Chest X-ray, PA view. Patient: 24 years old, sex F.
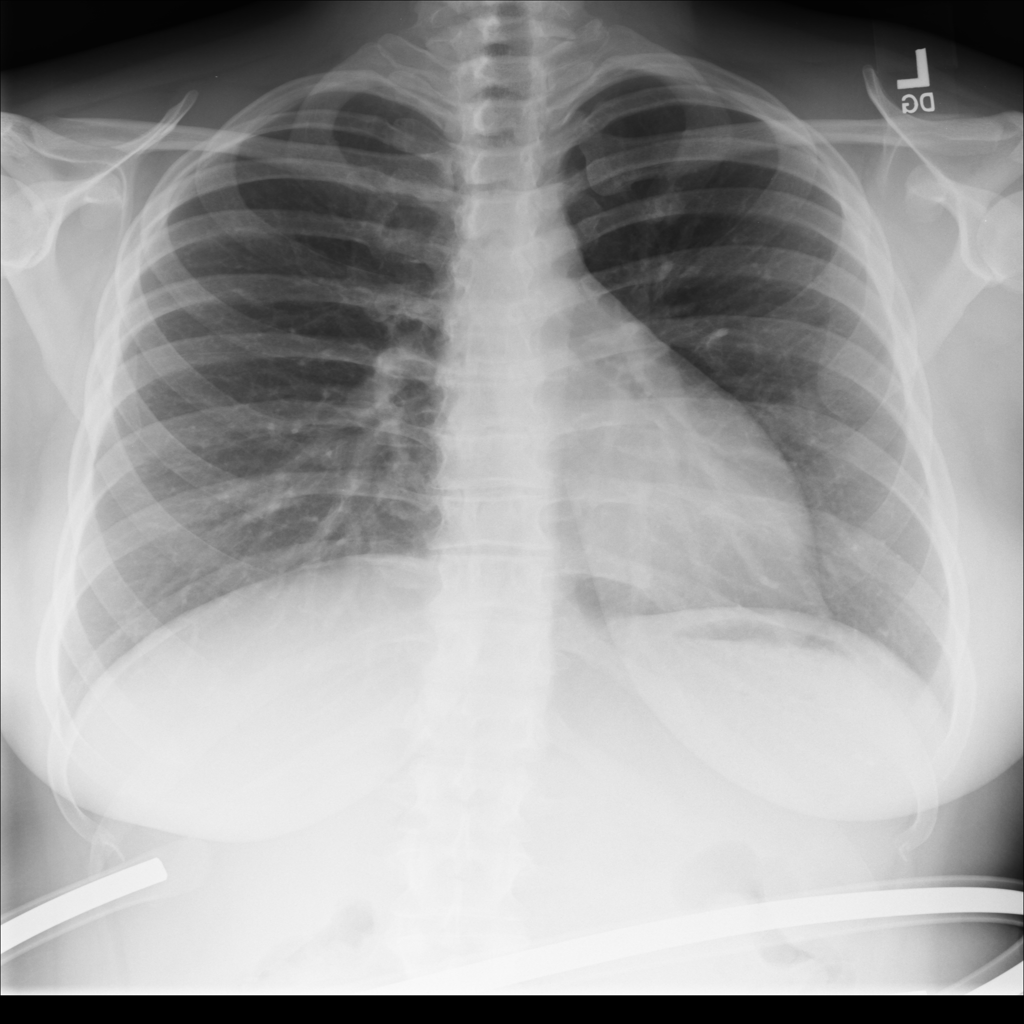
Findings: No Finding